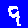
Digit: 9